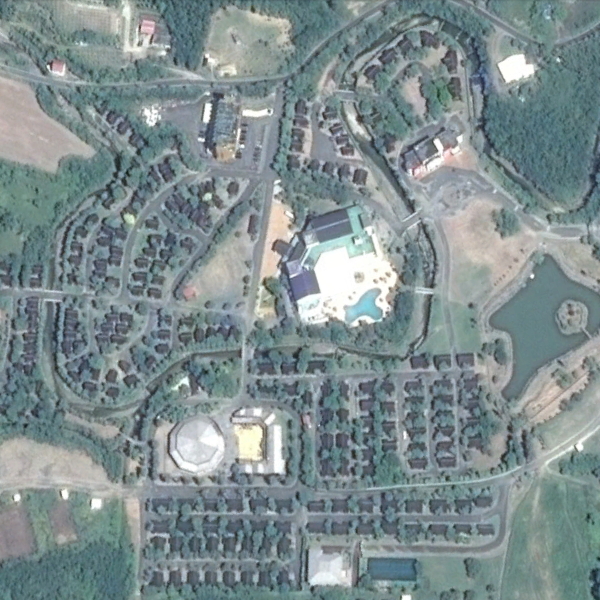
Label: Resort